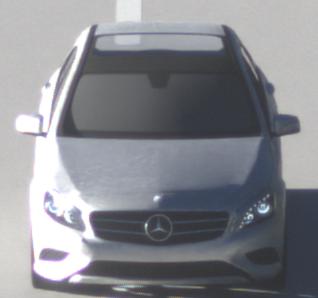
Make: Mercedes-Benz
Model: A 180
Detailed model: A-Class (176)
Model produced from: 2012/09
Model produced until: 2015/07
Doors: 5
Color: white
Road condition: dry road
Daytime: morning or afternoon
Contrast: high contrast